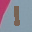
Label: 1